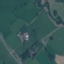
Land use / land cover class: Pasture